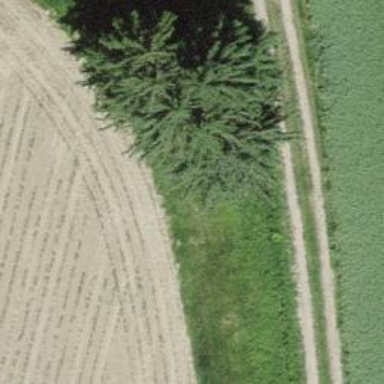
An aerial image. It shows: Ditch in the surroundings.